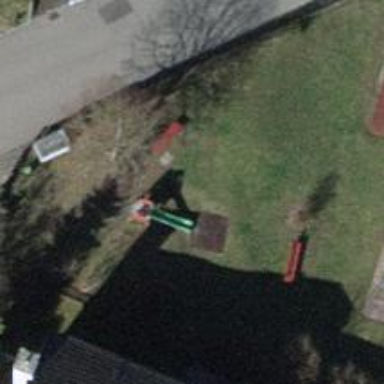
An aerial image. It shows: Playground featuring slide.